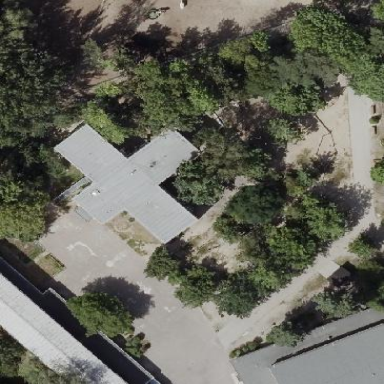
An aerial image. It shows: School building.